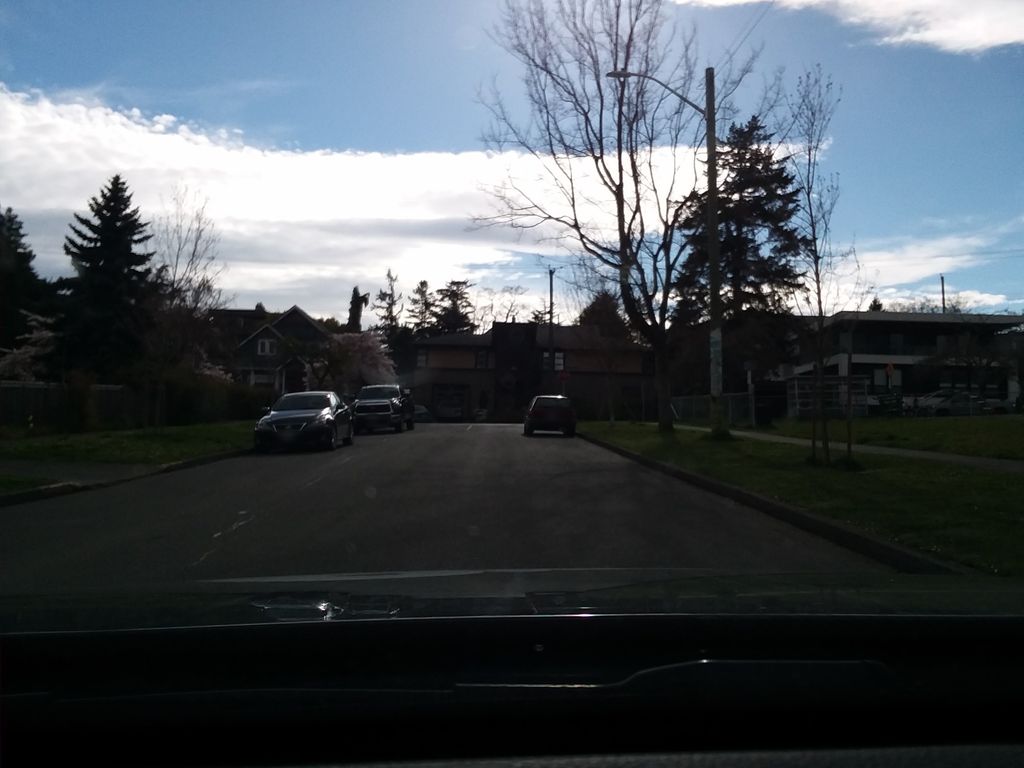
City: victoria